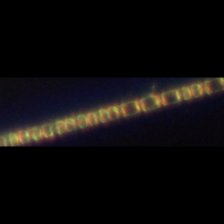
Taxon: Skeletonema
Group: Diatoms